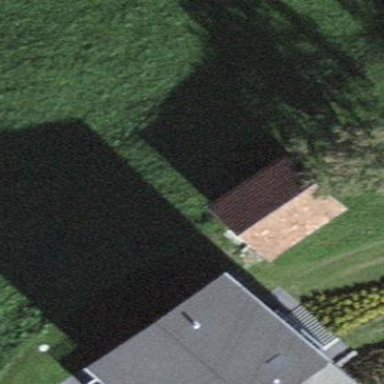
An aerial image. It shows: Barn.